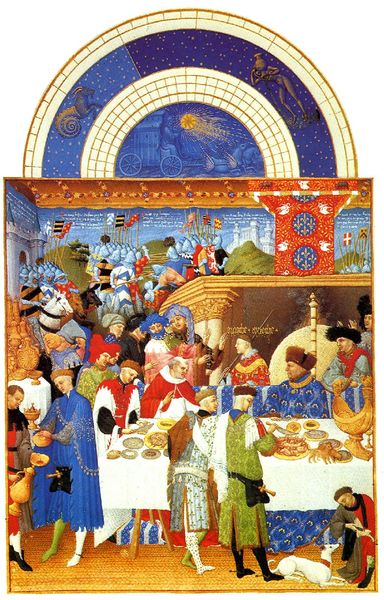
Titel: Très Riches Heures des Jean Duc de Berry
Institution: Chantilly, Musée Condé
Schlagwörter: blau, himmel, grün, landschaft, bunt, zeichnung, rot, decke, pferd, fahnen, fahne, farben, mauer, hellgrün, rundbogen, banner, könig, papst, kerze, bauer, burg, vergoldet, orient, sterne, festmahl, wimpel, mittelalter, priester, leuchtend, flaggen, lindgrün, himmelswagen, sternzeichen, handschrift, grell, widder, steinbock, buchmalerei, komet, stundenbuch, leuchtende farben, wasserträger, fuhrmann